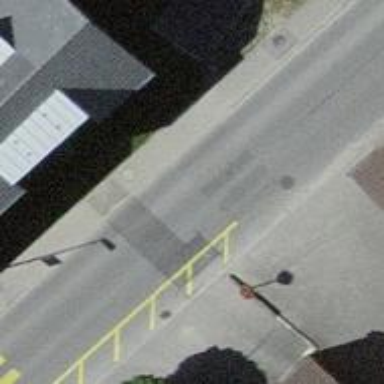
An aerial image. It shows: Marked crossing on the road.